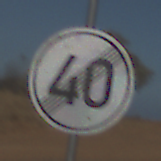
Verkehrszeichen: EndeGeschwindigkeit40
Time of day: MorningAfternoon
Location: Outdoor (Nature)
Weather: Clear
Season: NotSpecified
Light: Natural